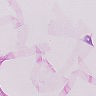
Metastatic tissue present: no